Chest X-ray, AP view. Patient: 58 years old, sex M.
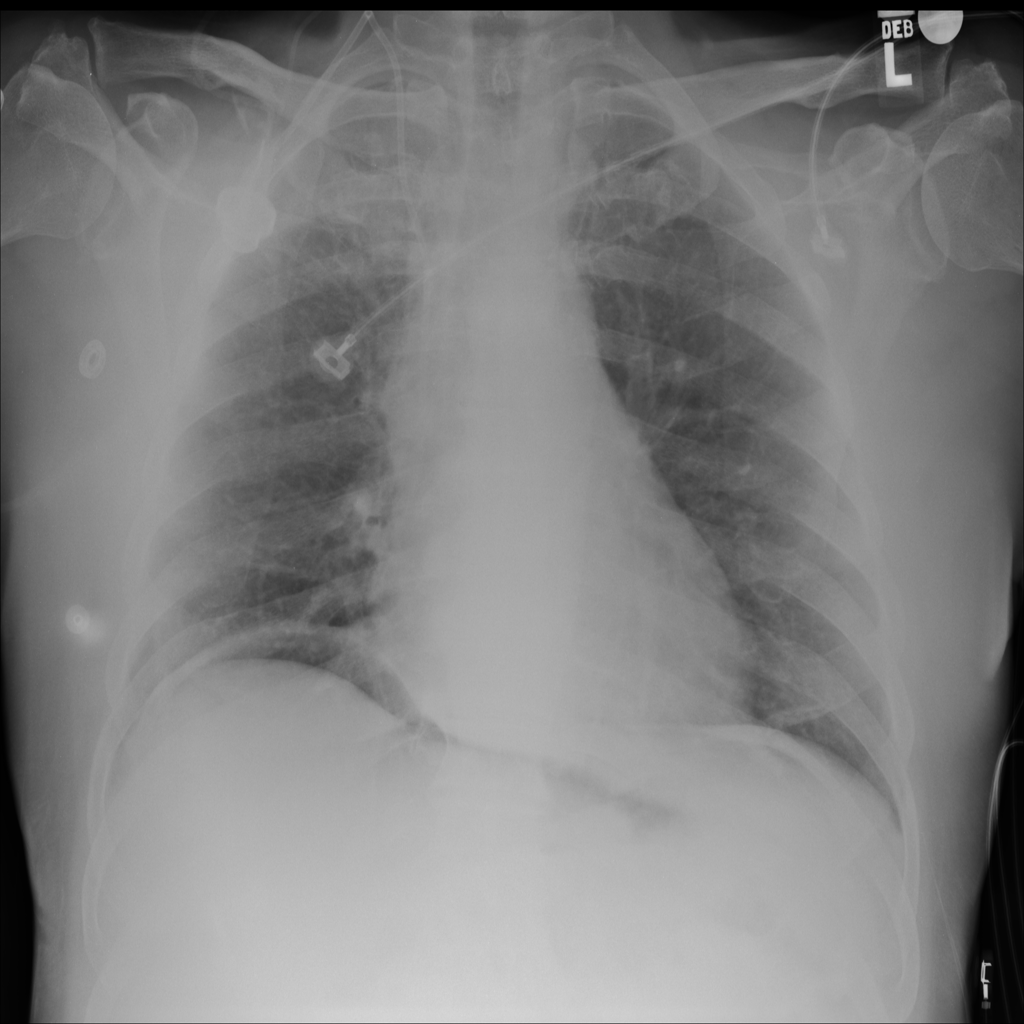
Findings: No Finding